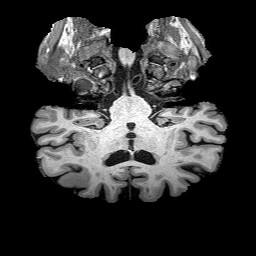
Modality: T1w
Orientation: sagittal
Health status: healthy